Field crop: maize
Growth stage: 2
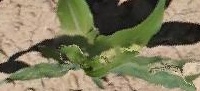
Species: maize